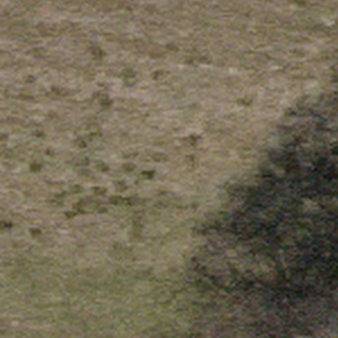
Label: other